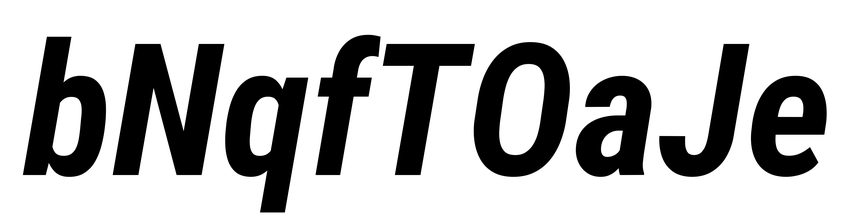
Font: Roboto-Italic_Condensed_Bold_Italic